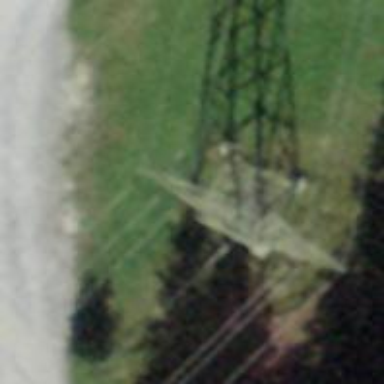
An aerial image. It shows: Towering power structure.